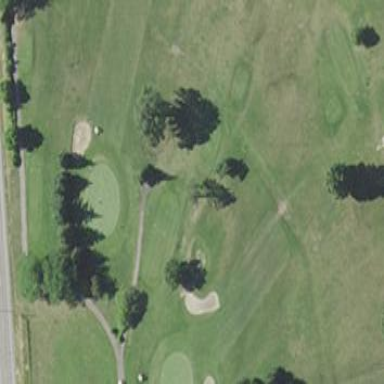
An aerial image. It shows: Golf fairway surrounded by grass.